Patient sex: M
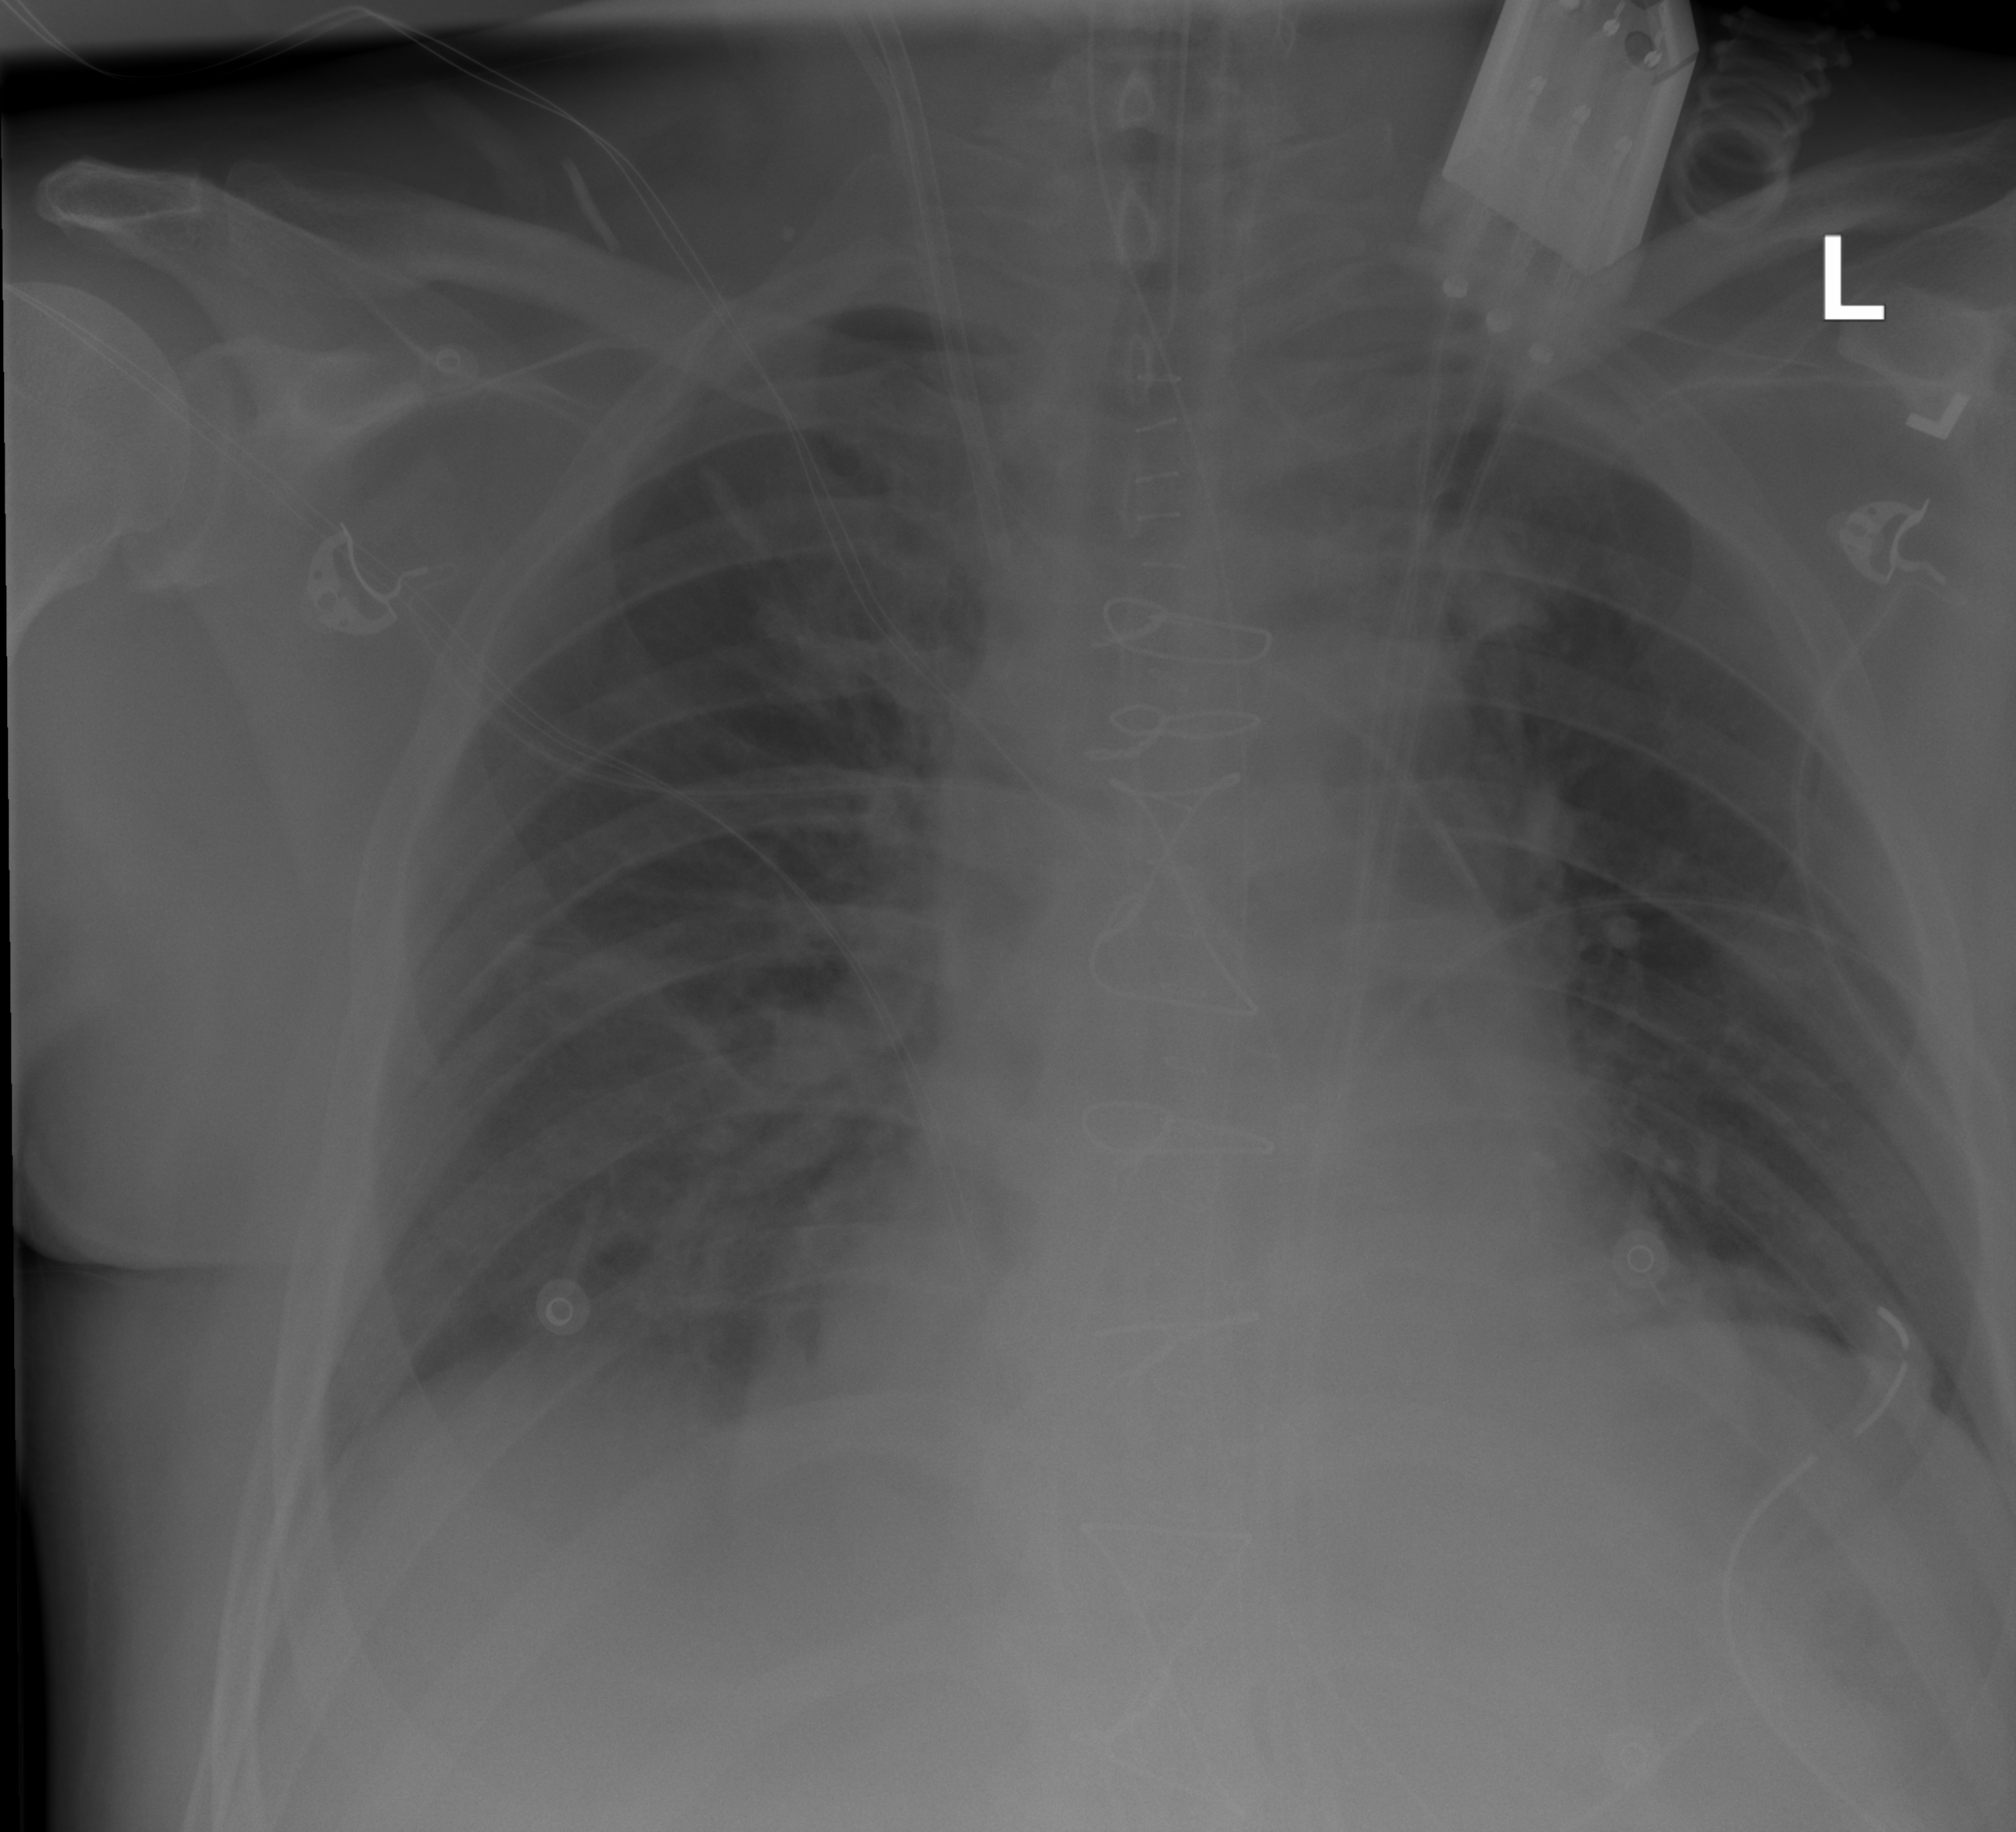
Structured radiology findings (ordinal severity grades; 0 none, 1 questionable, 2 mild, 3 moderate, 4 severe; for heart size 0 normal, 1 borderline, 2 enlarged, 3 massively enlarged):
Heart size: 2
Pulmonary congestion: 0
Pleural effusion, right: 0
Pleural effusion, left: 0
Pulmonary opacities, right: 0
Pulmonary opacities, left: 0
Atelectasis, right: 2
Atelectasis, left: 0